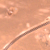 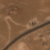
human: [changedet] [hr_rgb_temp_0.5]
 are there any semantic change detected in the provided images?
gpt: There is no change to mention.